Platform: macOS
Application: Arc Browser
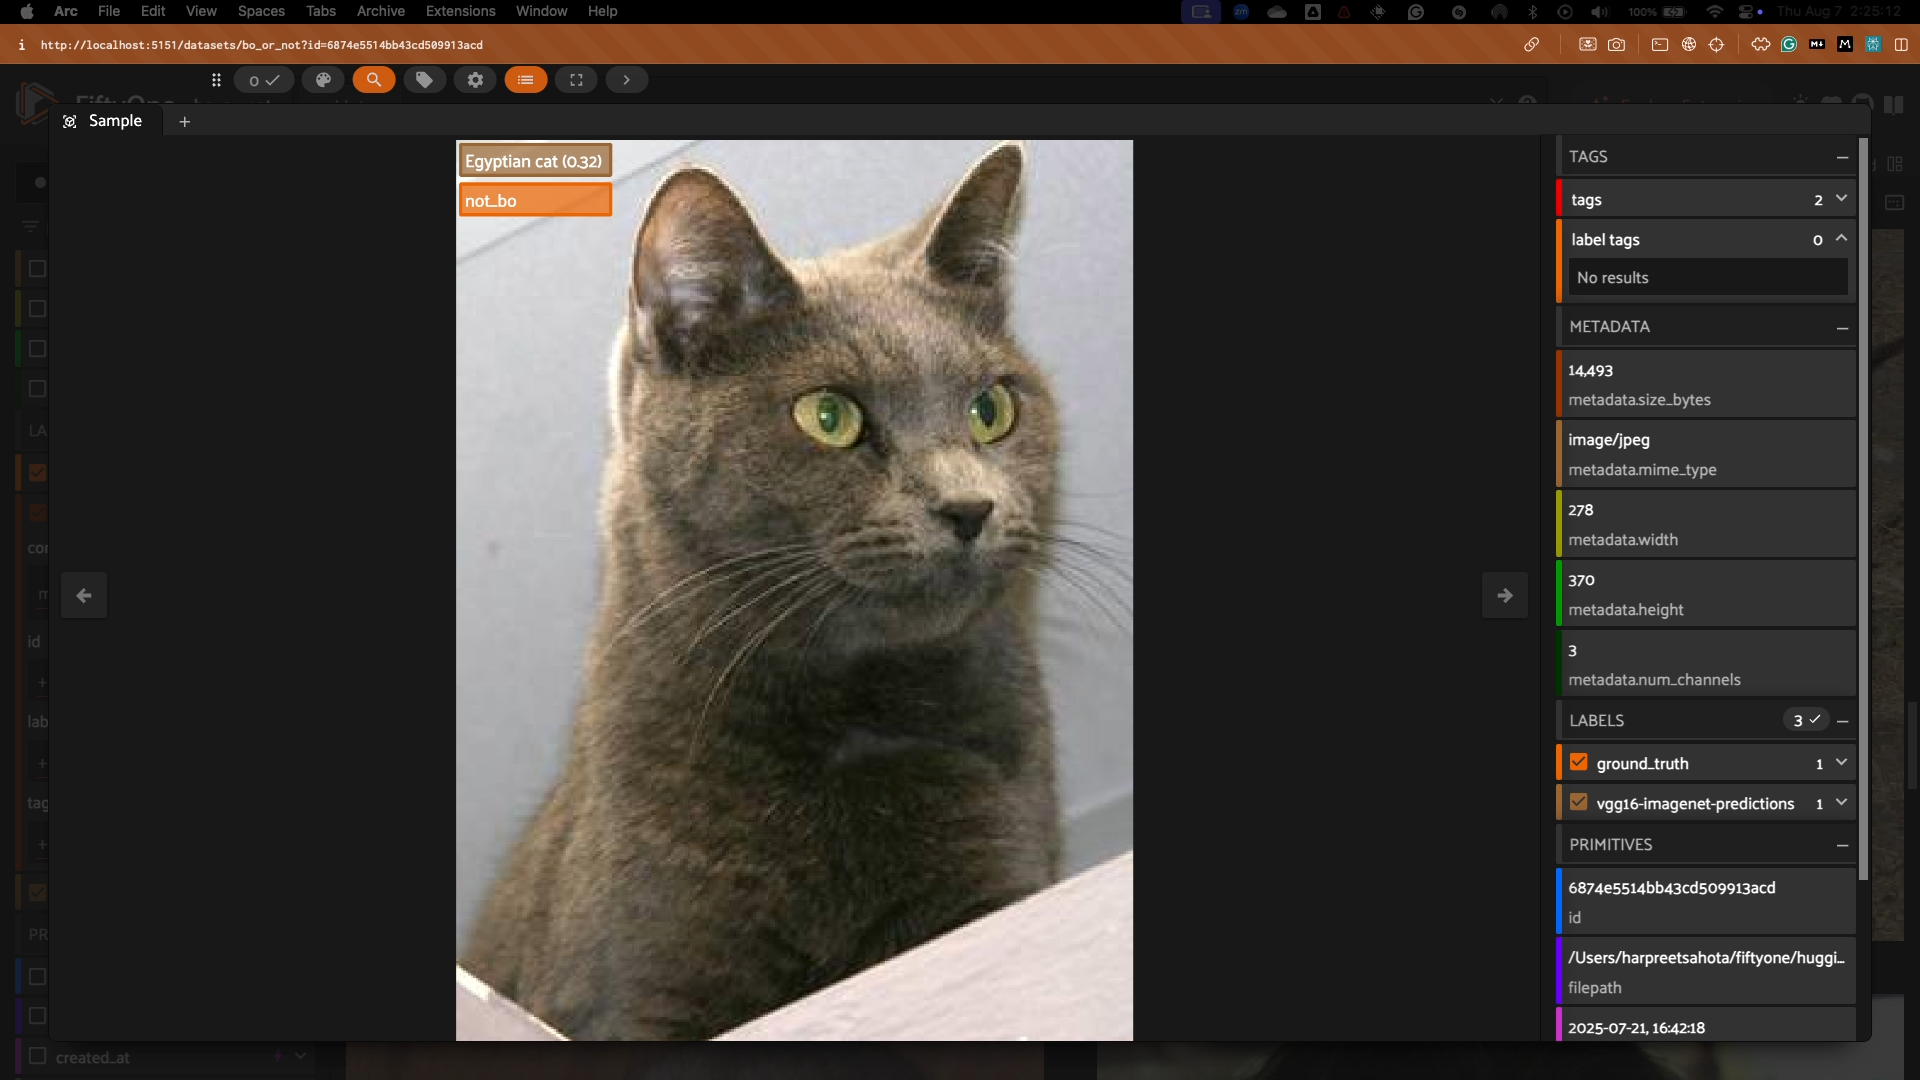
task_description: Hide the sidebar from the sample modal
action_type: click
element_info: Icon
steps_since_start: 1